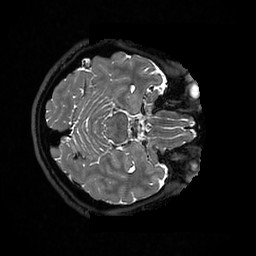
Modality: T2w
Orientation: axial
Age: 50
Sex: female
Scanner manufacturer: ge
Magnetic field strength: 3 T
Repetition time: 3.202 s
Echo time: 0.06568 s